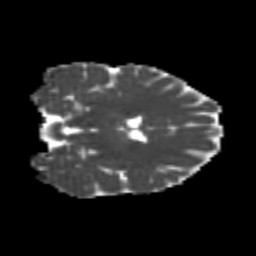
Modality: MD
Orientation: coronal
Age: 25
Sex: female
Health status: healthy
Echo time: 0.074 s